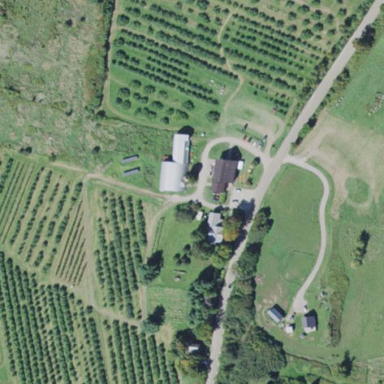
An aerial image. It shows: Orchard.